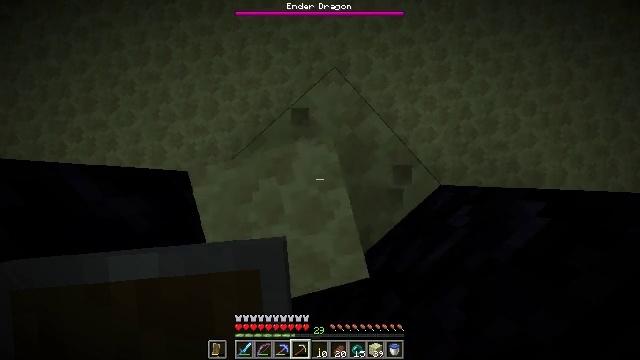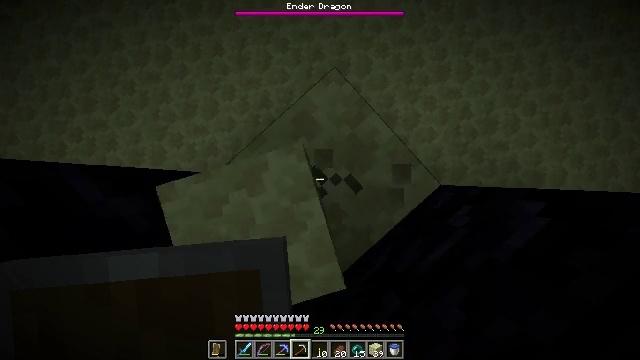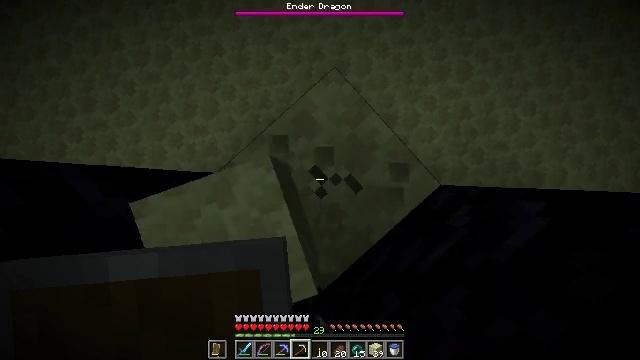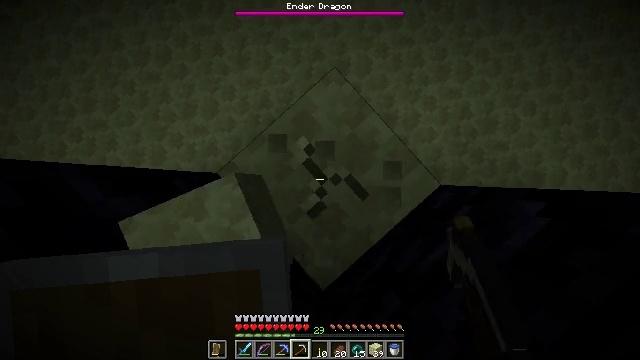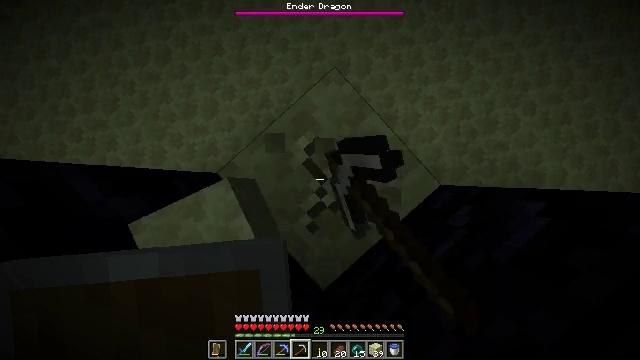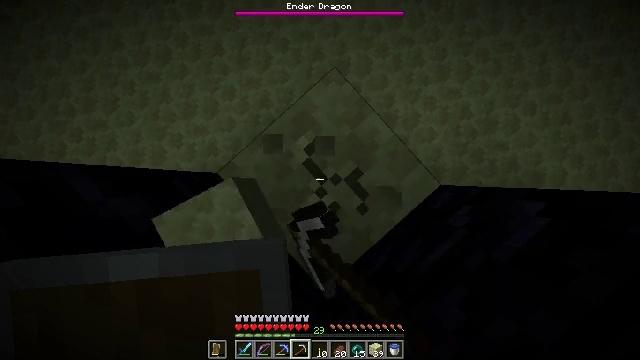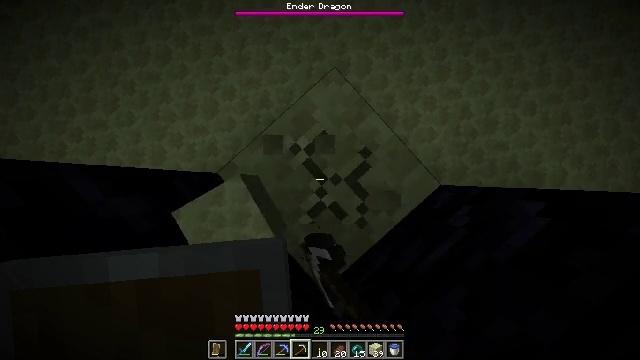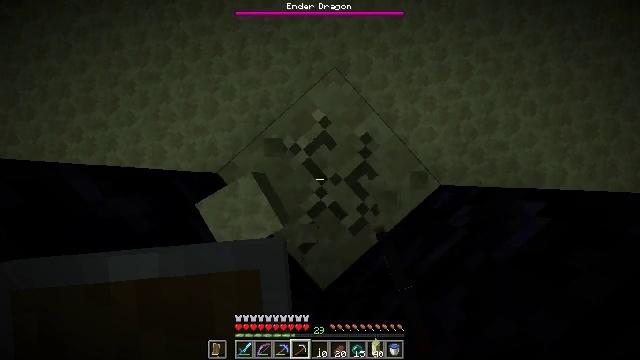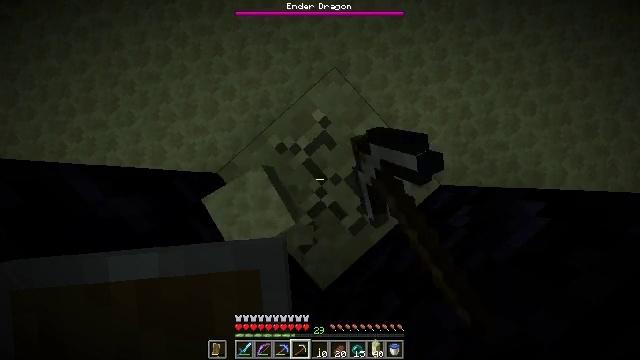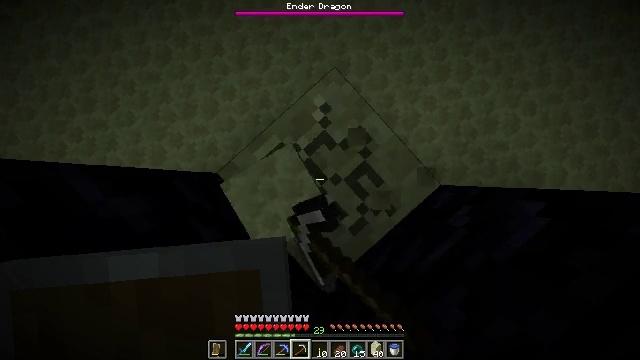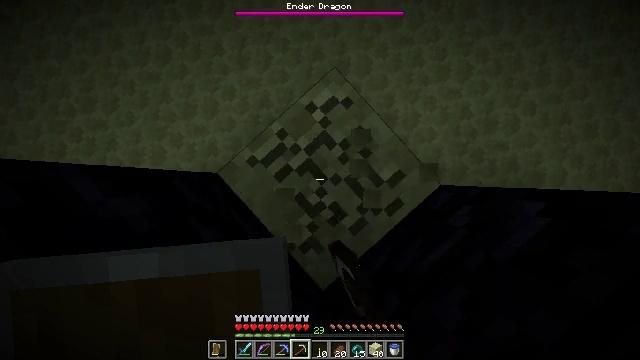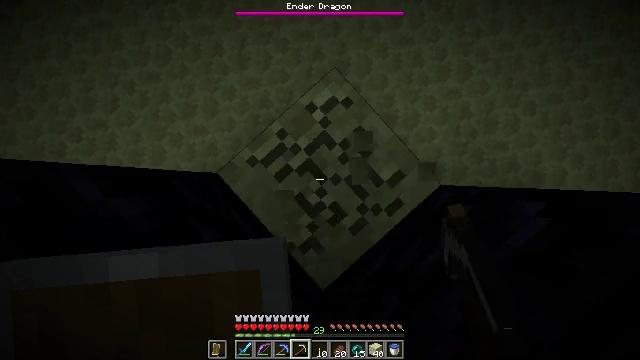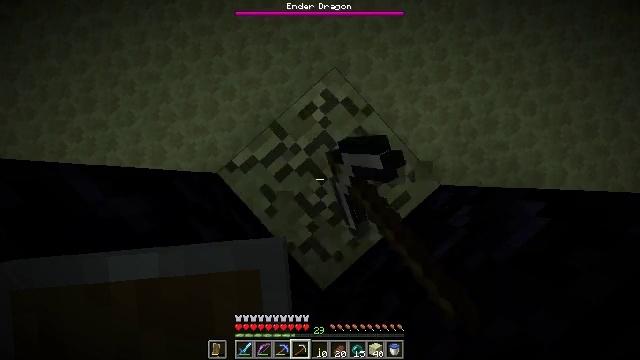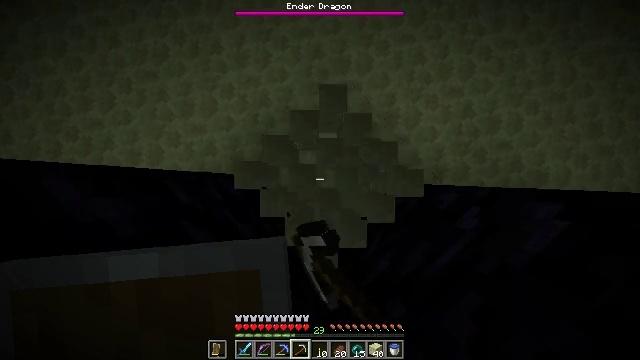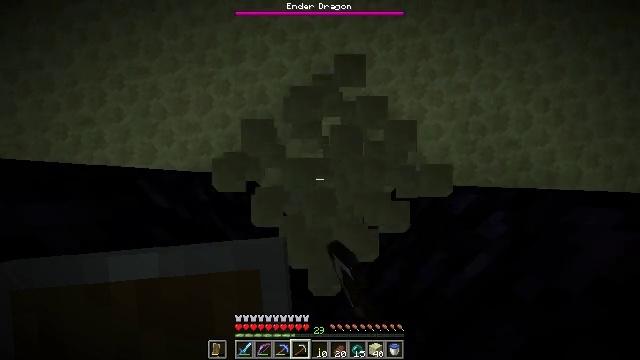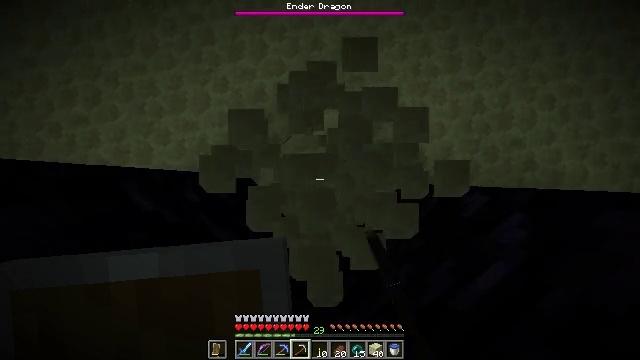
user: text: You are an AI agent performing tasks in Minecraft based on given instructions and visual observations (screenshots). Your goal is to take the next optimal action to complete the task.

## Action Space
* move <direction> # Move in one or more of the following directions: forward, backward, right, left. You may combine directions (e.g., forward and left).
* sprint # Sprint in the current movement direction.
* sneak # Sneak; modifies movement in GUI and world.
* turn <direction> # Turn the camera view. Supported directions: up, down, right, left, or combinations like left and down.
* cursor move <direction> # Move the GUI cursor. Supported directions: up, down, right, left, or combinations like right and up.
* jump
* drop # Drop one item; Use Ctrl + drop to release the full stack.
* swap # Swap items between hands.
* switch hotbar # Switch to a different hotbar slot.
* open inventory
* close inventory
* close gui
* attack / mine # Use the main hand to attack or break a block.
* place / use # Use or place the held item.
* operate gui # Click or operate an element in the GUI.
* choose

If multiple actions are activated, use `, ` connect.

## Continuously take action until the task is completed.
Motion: motion action
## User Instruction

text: Mine the end stone in the End dimension.
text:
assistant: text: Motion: attack / mine
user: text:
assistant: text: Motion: attack / mine
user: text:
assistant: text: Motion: attack / mine
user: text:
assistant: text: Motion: attack / mine
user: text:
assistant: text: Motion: attack / mine
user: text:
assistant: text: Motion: attack / mine
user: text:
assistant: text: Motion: attack / mine
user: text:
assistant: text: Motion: attack / mine
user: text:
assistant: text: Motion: attack / mine
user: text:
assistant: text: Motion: attack / mine
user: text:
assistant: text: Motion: attack / mine
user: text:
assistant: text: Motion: attack / mine
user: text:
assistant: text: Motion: attack / mine
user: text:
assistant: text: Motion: attack / mine
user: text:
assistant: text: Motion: attack / mine
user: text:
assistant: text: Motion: attack / mine
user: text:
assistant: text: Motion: attack / mine
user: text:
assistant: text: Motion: attack / mine
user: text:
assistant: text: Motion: attack / mine
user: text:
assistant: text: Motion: attack / mine
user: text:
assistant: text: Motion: attack / mine
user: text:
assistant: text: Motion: attack / mine
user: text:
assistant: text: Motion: attack / mine
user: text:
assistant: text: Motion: attack / mine
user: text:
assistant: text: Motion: attack / mine
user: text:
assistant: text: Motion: attack / mine
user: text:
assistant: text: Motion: attack / mine
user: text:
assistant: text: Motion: attack / mine
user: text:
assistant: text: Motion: attack / mine
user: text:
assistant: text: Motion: attack / mine